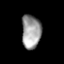
Tissue: lung
Cell type: Endothelial cells
Senescence score: 0.5424
Nuclear area (px): 635
Mean DAPI intensity: 155.441